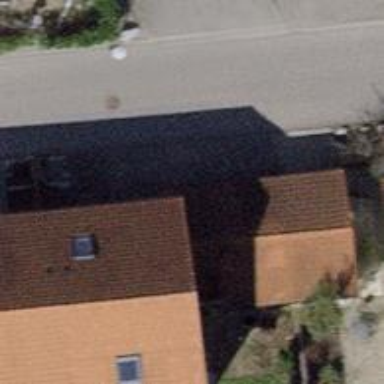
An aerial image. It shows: Garage building.